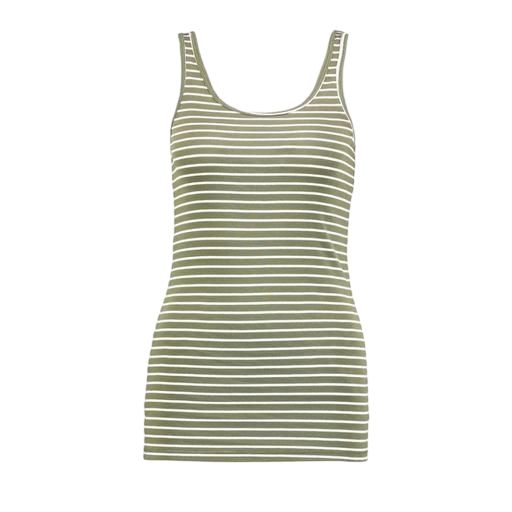
striped tank top, longline singlet, grey and white striped tank top, white background